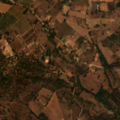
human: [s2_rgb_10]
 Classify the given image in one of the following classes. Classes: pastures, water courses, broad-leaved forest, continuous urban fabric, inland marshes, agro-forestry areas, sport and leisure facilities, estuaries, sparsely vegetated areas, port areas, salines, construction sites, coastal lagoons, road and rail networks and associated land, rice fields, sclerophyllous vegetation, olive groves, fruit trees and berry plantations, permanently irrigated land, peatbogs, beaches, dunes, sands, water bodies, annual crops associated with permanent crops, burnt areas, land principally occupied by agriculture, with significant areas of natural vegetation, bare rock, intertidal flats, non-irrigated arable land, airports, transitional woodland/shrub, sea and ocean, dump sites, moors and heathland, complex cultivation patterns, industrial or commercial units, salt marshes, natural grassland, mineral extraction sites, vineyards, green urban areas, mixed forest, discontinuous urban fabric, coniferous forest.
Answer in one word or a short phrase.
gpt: complex cultivation patterns, agro-forestry areas, broad-leaved forest, mixed forest, transitional woodland/shrub